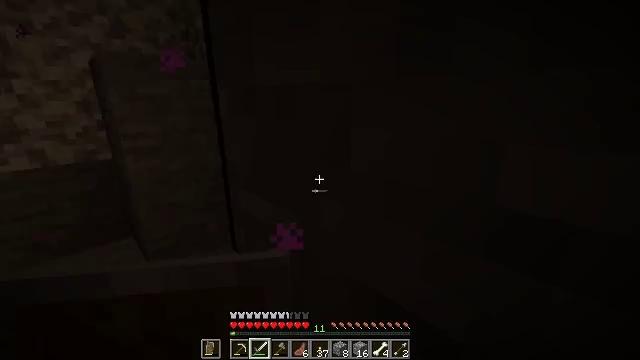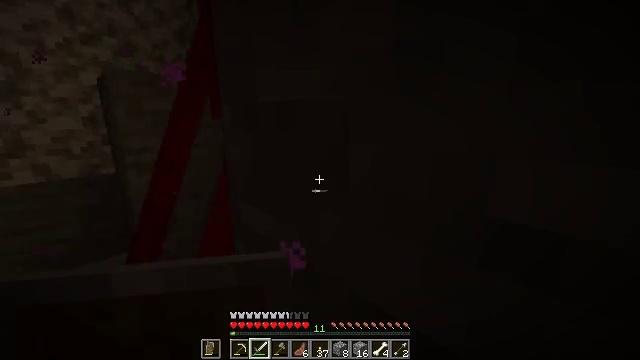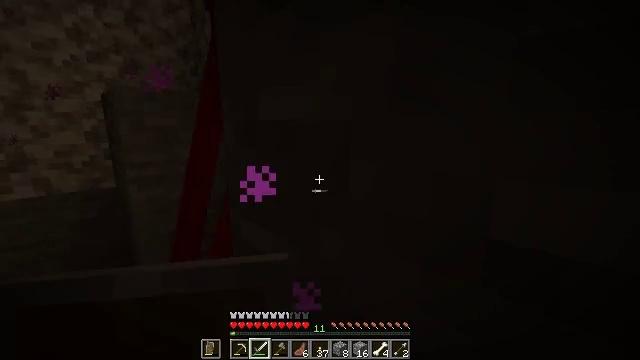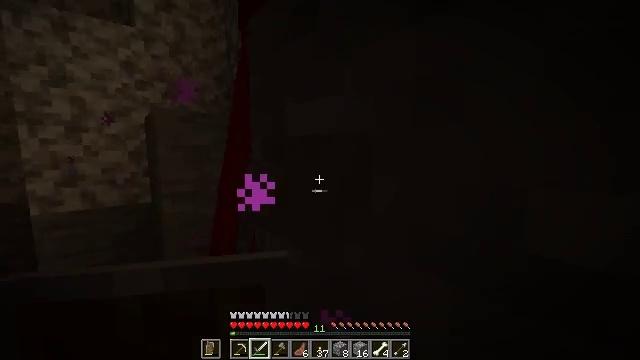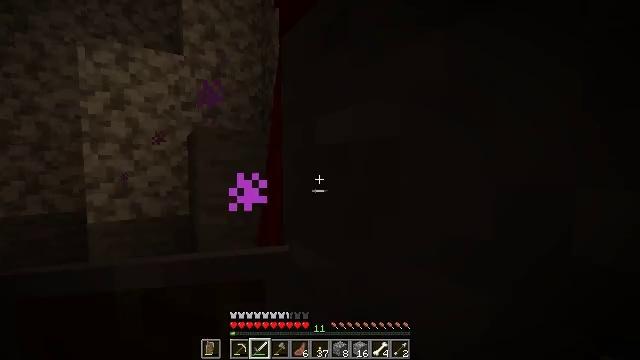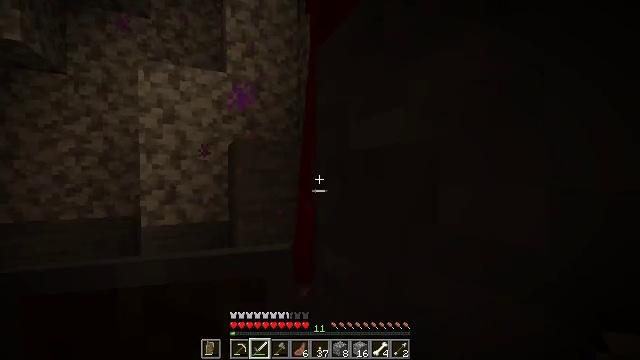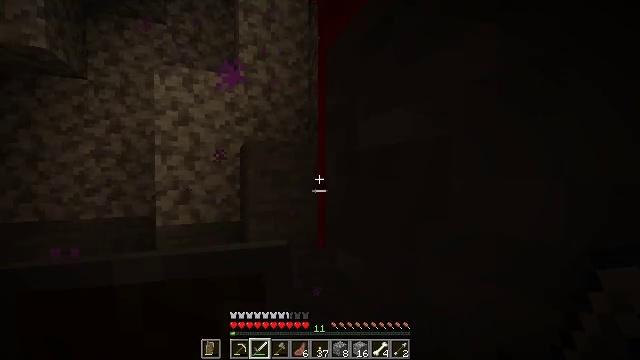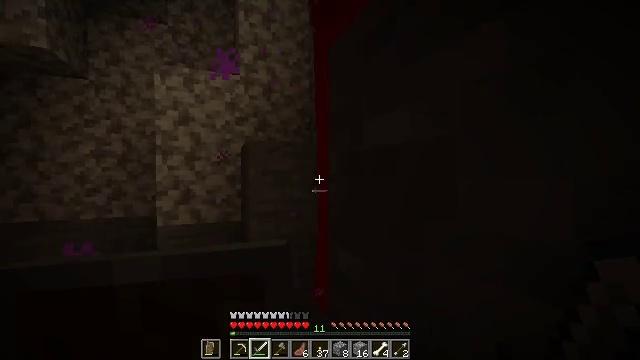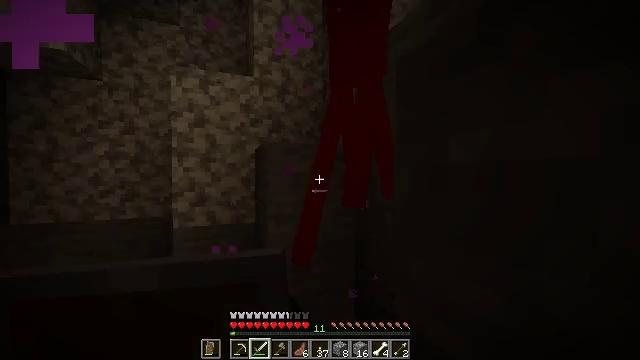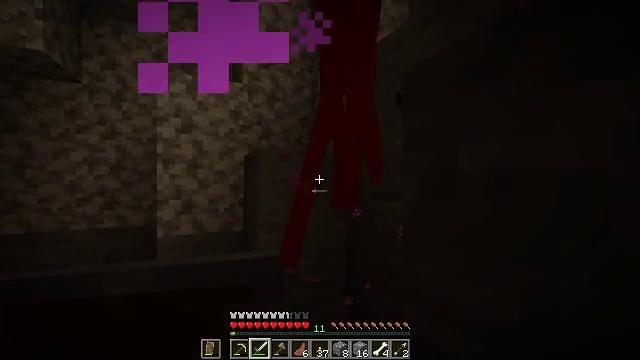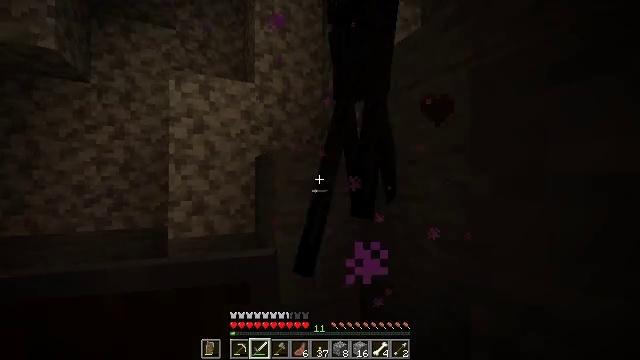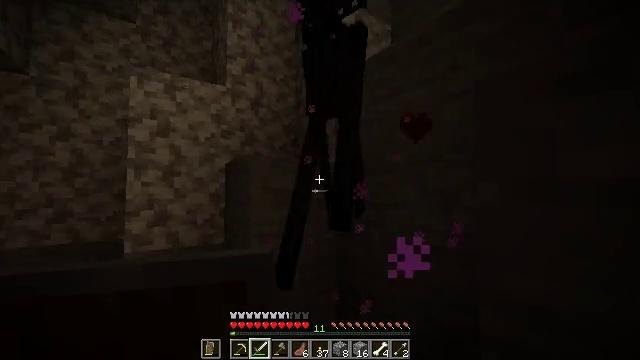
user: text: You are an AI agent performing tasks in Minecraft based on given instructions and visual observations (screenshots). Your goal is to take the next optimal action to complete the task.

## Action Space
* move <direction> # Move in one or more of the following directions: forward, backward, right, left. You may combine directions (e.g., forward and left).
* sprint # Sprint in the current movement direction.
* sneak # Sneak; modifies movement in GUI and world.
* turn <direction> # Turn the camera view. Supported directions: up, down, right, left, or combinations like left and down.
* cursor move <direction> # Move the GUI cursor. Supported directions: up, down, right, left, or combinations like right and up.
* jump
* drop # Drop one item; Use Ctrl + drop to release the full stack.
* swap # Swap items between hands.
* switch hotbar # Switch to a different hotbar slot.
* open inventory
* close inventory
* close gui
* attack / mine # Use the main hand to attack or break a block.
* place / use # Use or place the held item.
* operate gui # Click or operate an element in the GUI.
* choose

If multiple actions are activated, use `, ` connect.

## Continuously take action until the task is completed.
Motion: motion action
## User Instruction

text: Defeat an enderman.
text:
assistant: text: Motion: move right, turn up
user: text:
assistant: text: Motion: move right, turn up
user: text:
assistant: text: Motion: turn left and up
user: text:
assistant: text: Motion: turn left and up
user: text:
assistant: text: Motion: turn left and up
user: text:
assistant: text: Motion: turn left
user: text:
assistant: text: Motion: move left, attack / mine
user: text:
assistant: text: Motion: move left, attack / mine
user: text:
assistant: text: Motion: move left, turn right and up, attack / mine
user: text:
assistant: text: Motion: move forward and move left
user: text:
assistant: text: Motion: turn right and up
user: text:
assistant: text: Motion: no_op